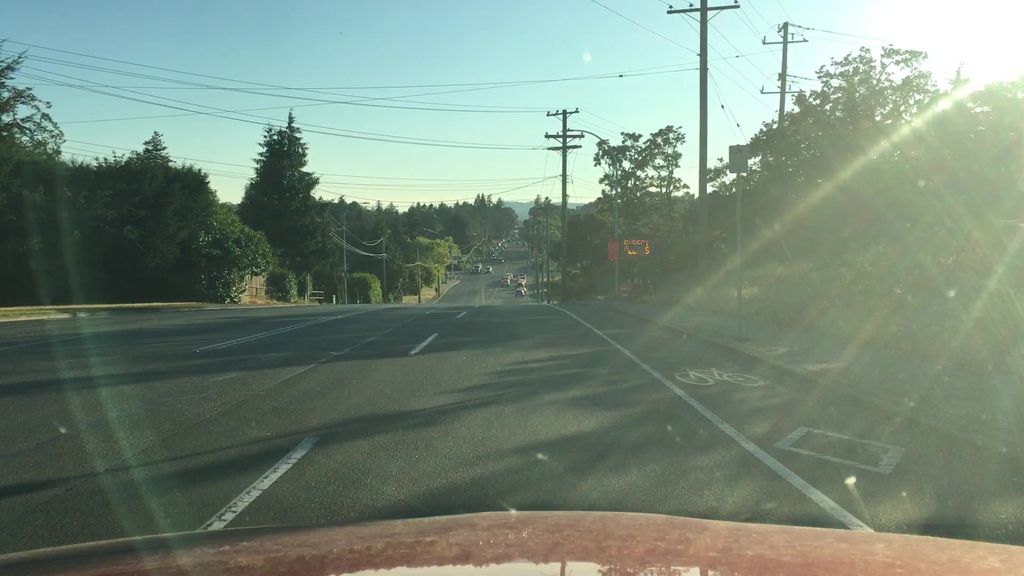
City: victoria